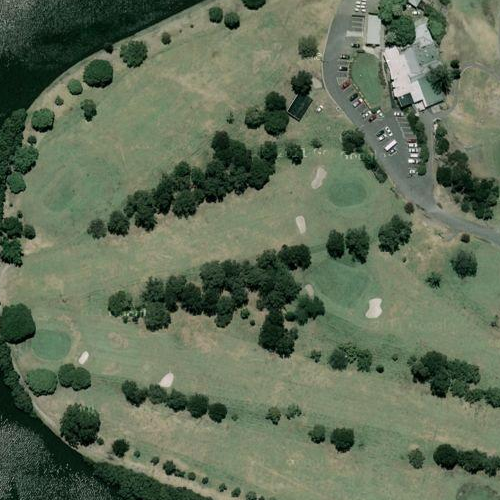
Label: sydney